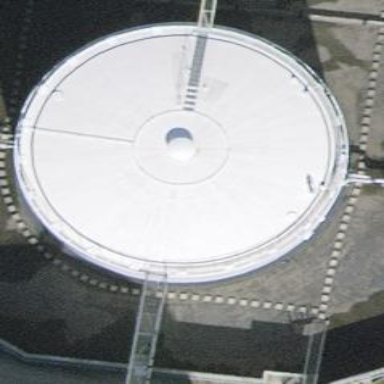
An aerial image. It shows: Storage tank building.